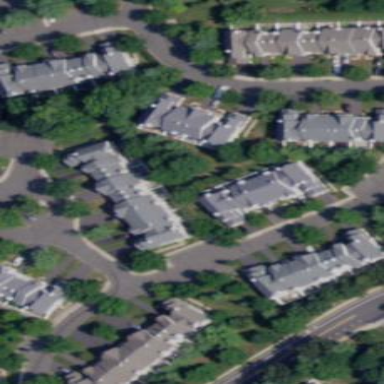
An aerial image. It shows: Residential building.